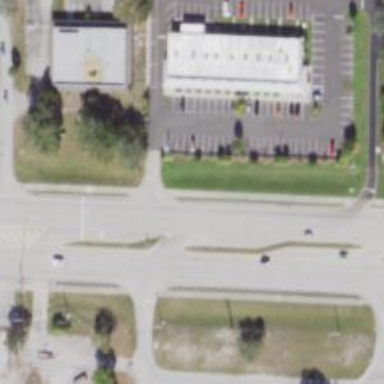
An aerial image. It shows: Unmarked road crossing.